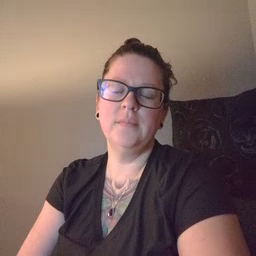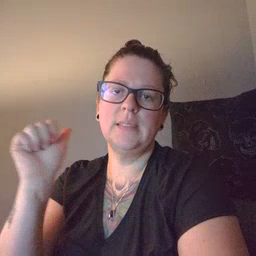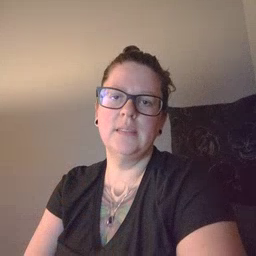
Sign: any